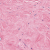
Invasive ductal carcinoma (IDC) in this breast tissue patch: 0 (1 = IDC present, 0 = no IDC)